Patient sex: F
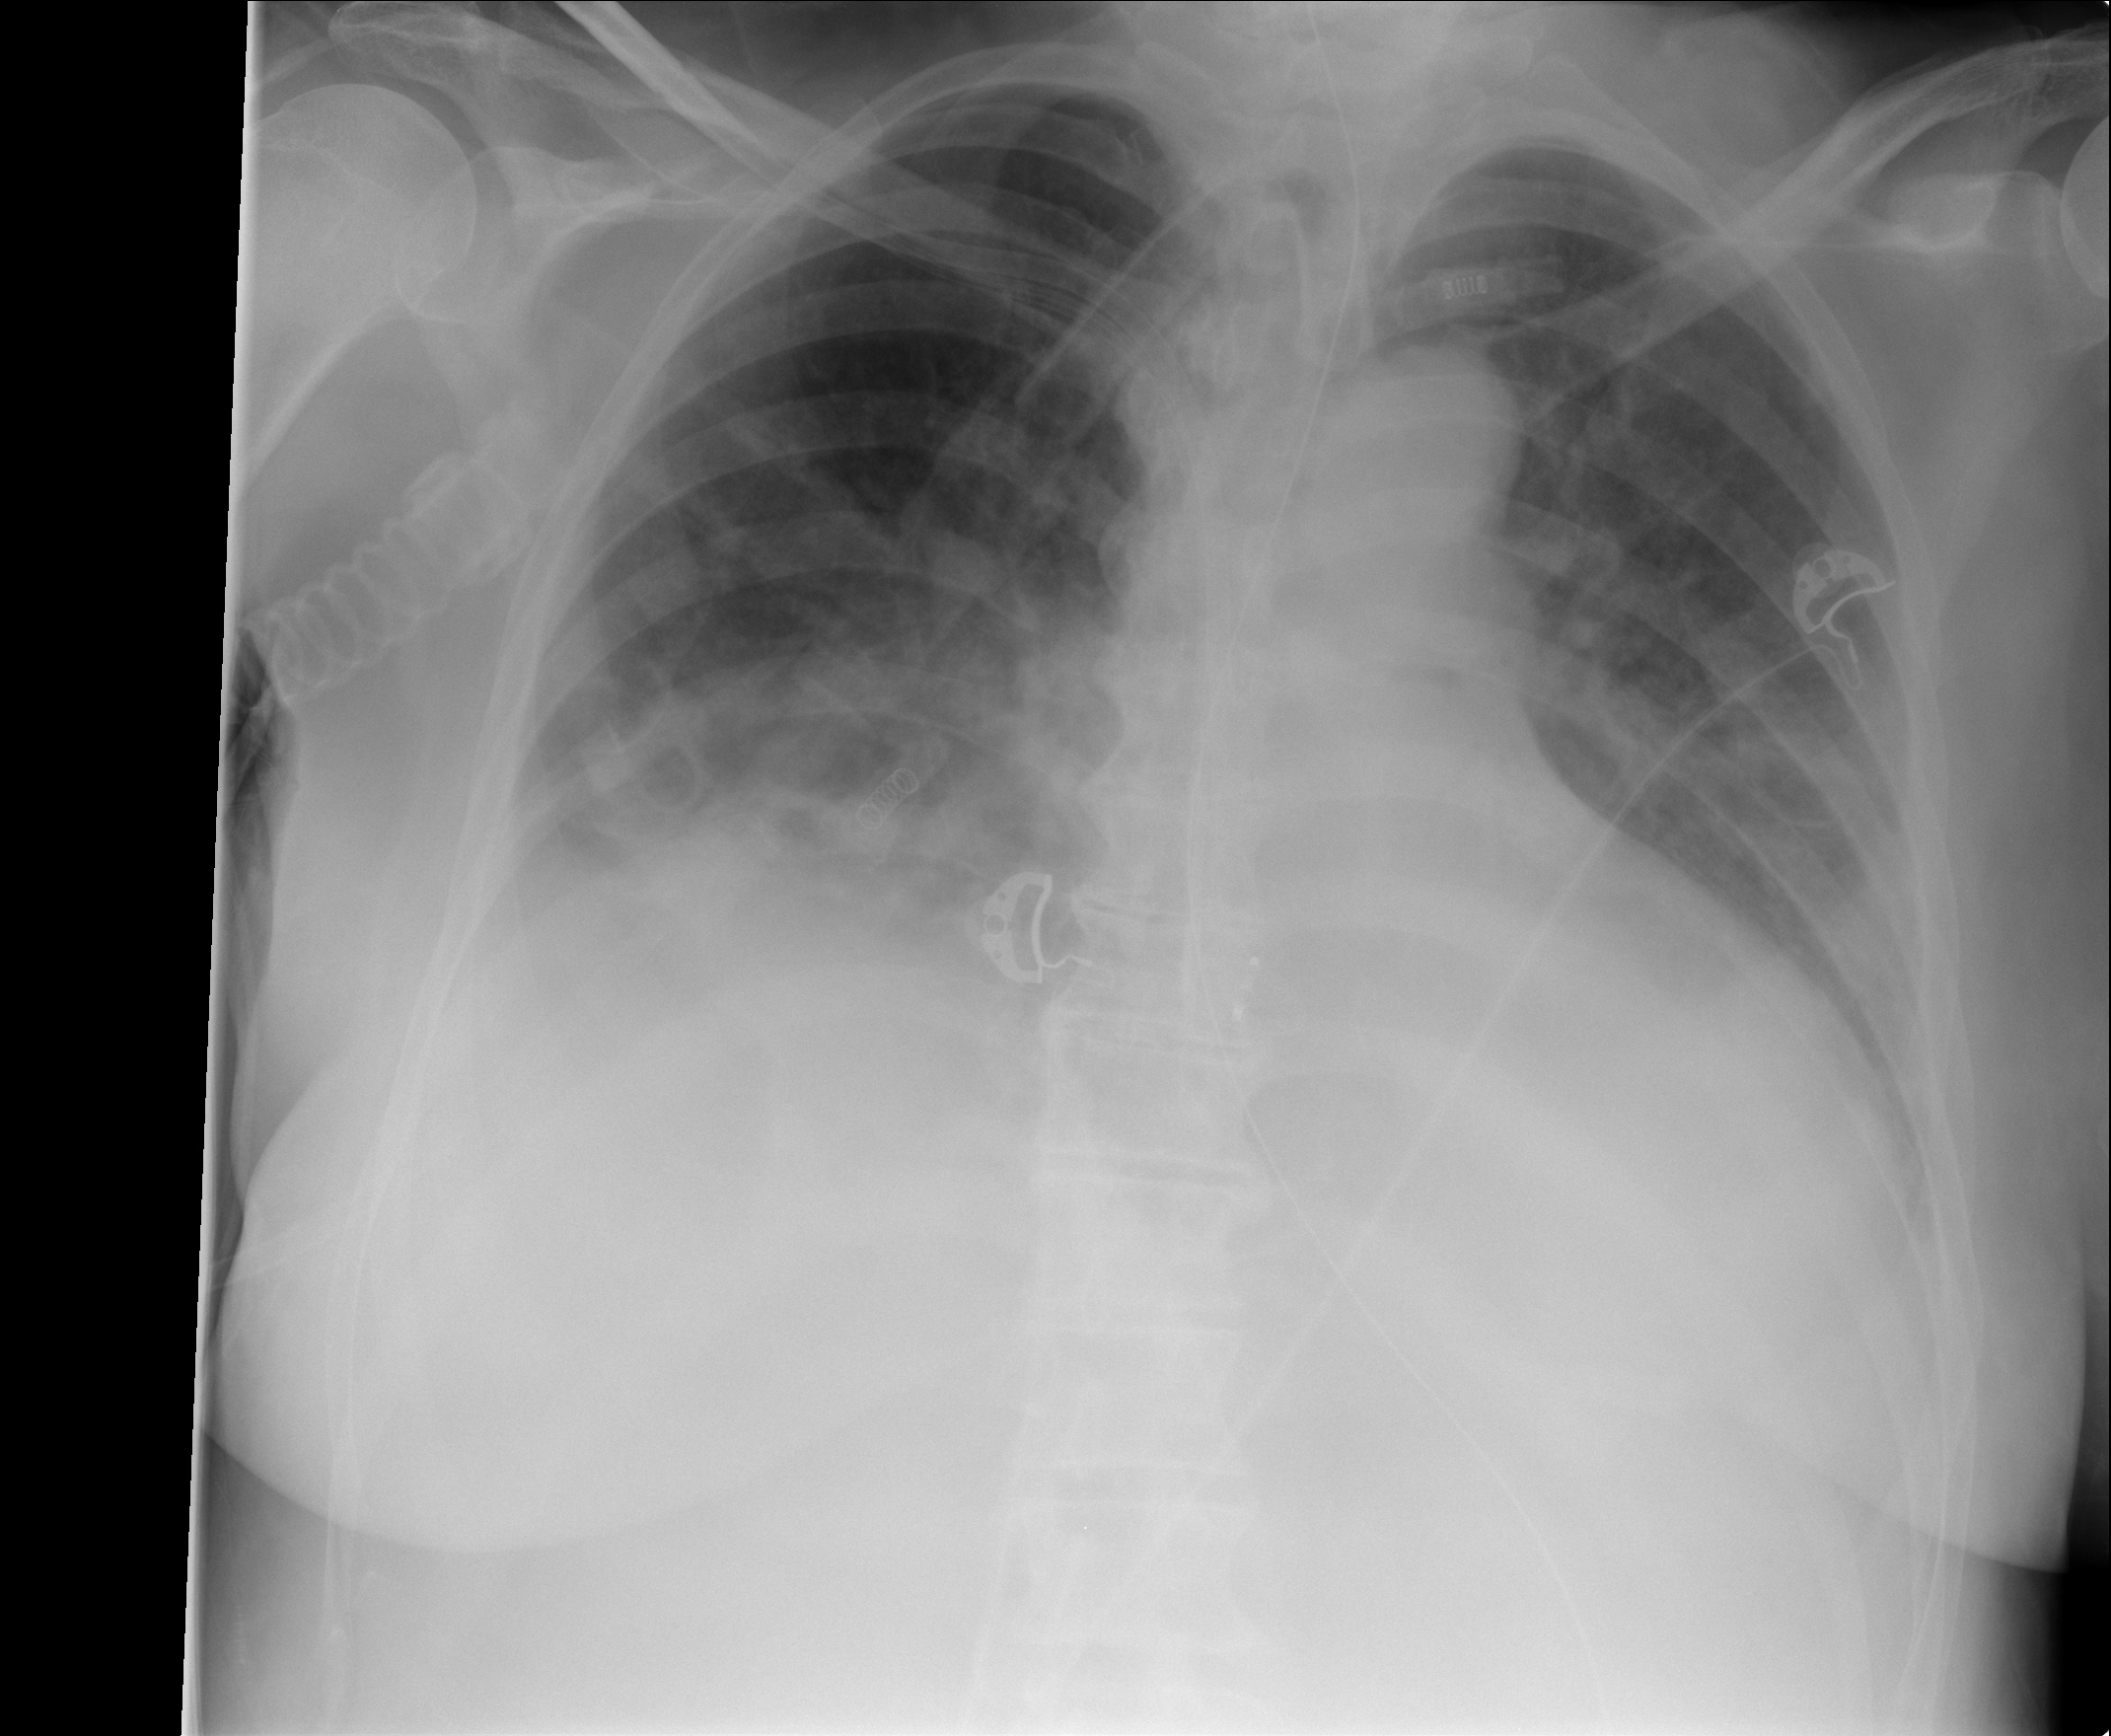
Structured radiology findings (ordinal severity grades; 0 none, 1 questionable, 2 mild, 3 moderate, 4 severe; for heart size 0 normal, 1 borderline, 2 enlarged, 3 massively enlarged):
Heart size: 2
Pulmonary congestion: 2
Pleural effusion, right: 2
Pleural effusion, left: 1
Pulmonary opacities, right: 3
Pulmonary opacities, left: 2
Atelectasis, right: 2
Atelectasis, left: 2